Question: In my Google Chrome Extension I need to be able to inject my into all 'IFRAME's on the page. To do this my original 'manifest.json' was declared as such:
'''
"content_scripts": [
{
"run_at": "document_end",
"all_frames" : true,
"matches": ["http://*/*", "https://*/*"],
"js": ["content.js"]
}
],
'''
This seemed to have worked for most sites, until I came across an 'IFRAME' that was declared as such:
(From Chrome debugger)

and here's the HTML for it:
'''
<iframe id="wysiwygtext_ifr" src='javascript:""' frameborder="0" allowtransparency="true" title="Rich Text Area." style="width: 100%; height: 341px; display: block;"></iframe>
'''
In this case my content script is not injected into that 'IFRAME'.
I tried changing the 'matches' filter to '"matches": ["<all_urls>"]' but that still didn't do it.
Is there any way for me to inject my in an 'IFRAME' like that?
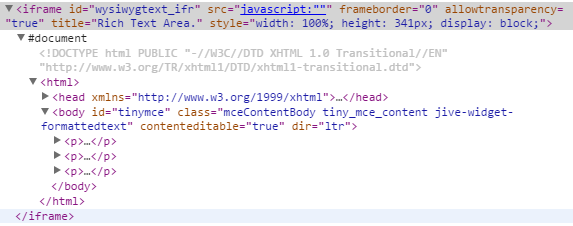
Answer: This is exactly the problem that the 'match_about_blank' flag was created for. It was finally released to stable in Chrome 37.
Just add '"match_about_blank": true' to the content script definition.
You can also use it in tabs.executeScript. See:
- <URL>